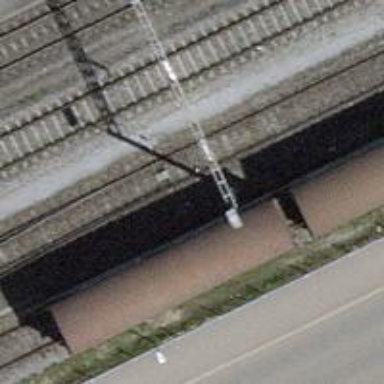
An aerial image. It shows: Railway switch.